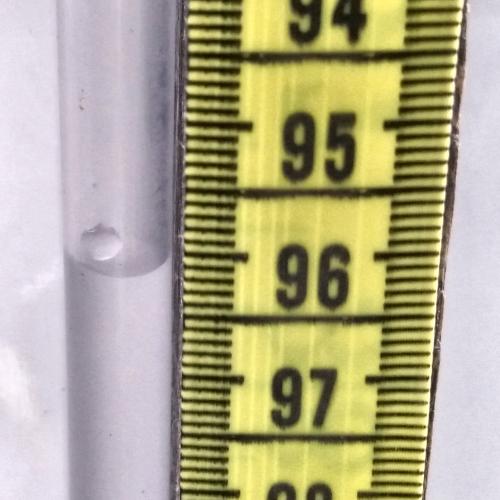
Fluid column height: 96.1 cm